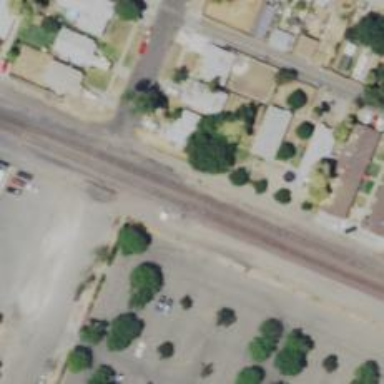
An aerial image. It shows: Railway signal.